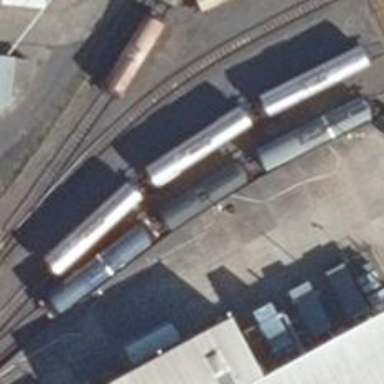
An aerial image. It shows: Rail spur service.